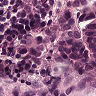
Metastatic tissue present: yes